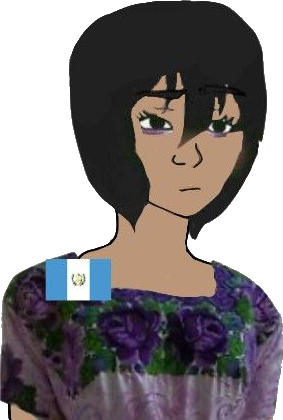
Label: 5_Doomer_Girl